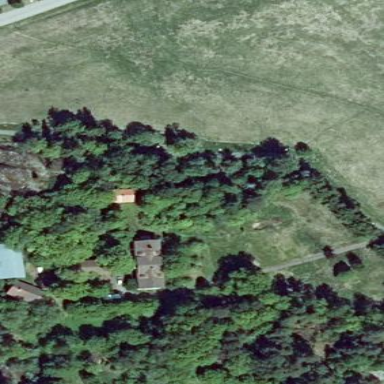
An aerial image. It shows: Farmyard area.